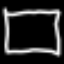
Label: square